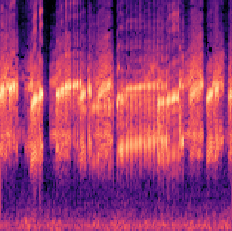
Sound class: Frog